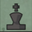
Piece: bK